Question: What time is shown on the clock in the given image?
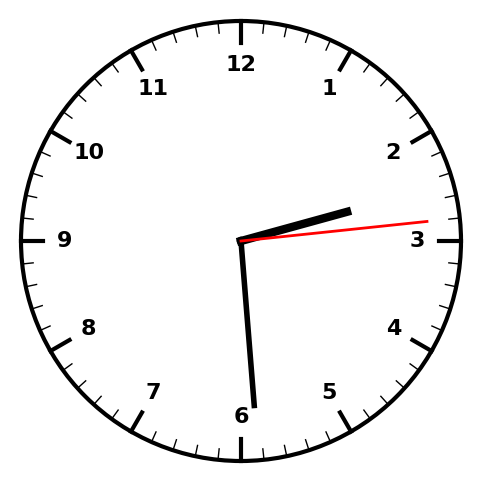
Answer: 02:29:14